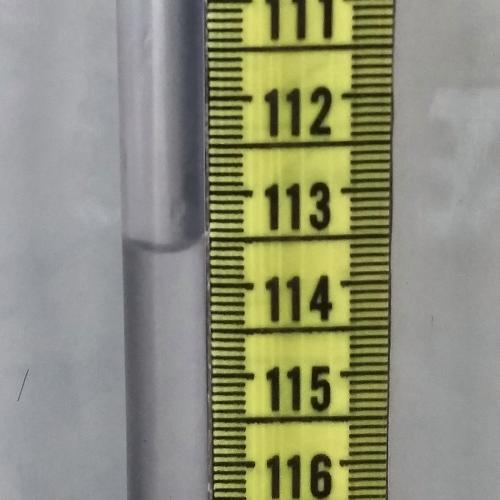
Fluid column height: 113.6 cm